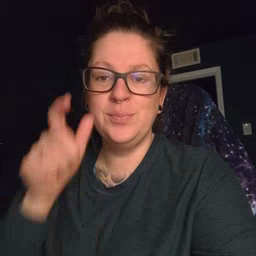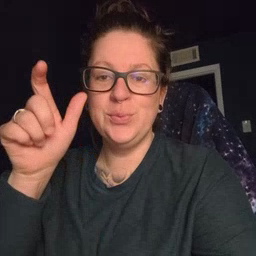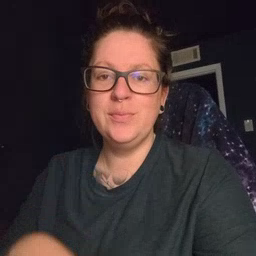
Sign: moon